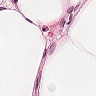
Metastatic tissue present: no